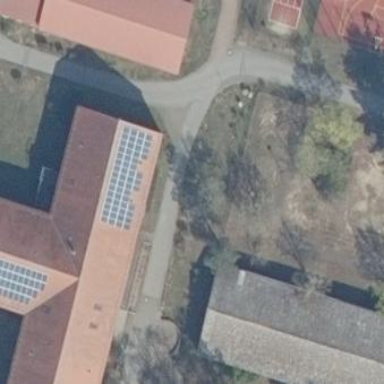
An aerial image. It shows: School building.